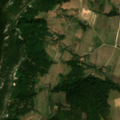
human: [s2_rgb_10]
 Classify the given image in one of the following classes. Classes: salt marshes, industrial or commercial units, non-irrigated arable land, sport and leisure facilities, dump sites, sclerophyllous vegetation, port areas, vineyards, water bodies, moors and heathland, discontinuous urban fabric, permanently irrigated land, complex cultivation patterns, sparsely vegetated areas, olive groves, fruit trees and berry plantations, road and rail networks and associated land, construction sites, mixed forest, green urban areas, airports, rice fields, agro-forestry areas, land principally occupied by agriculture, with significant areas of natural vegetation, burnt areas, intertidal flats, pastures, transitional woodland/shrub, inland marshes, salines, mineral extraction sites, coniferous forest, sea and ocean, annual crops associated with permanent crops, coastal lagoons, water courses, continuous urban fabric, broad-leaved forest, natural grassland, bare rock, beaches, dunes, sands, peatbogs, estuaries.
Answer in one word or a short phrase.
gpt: complex cultivation patterns, land principally occupied by agriculture, with significant areas of natural vegetation, broad-leaved forest, transitional woodland/shrub